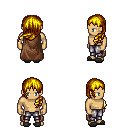
a pixel art fantasy rpg character, male body template, human, tanned skin, brown cape, metal pants, blonde left-swept hairstyle, gray slippers, four views (front, back, left, right), 2x2 character sprite sheet, small pixel art, hard edges, no anti-aliasing